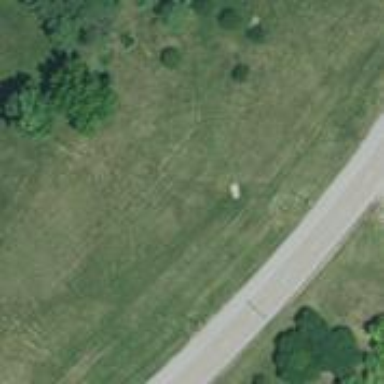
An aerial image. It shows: Disc golf tee area.